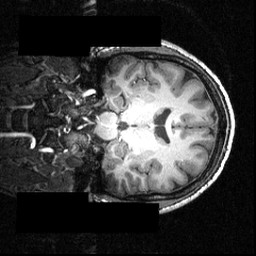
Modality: T1w
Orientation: coronal
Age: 21
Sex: male
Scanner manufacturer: siemens
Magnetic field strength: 3.951 T
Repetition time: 1.5 s
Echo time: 0.00335 s